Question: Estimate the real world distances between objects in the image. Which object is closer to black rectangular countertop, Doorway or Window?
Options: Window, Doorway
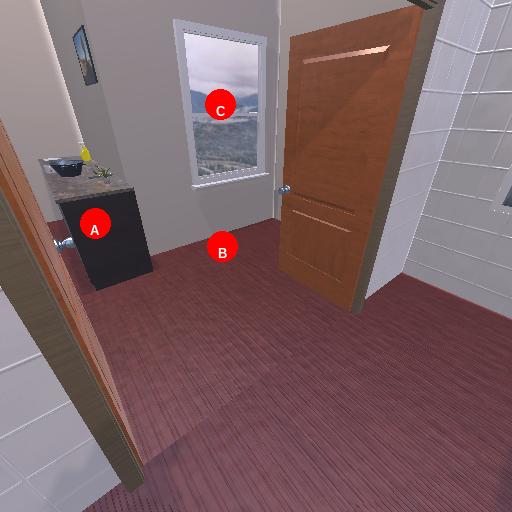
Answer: Window